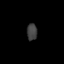
Tissue: skin
Cell type: Epithelial cells
Senescence score: 0.265
Nuclear area (px): 166
Mean DAPI intensity: 64.319